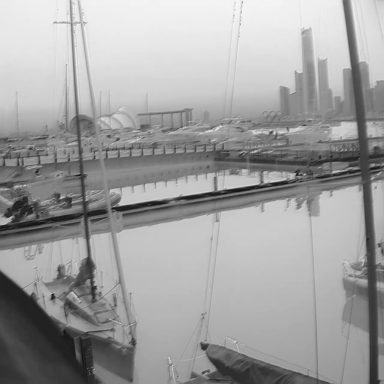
There are five objects shown in the infrared image, including two sailboats, and three canoes.